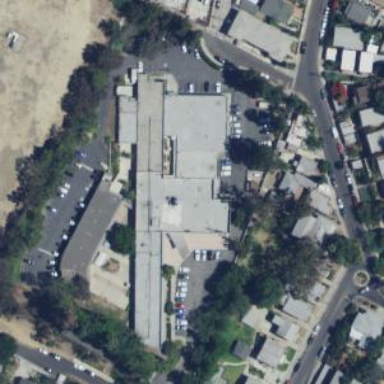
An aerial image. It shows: Hospital providing healthcare services.